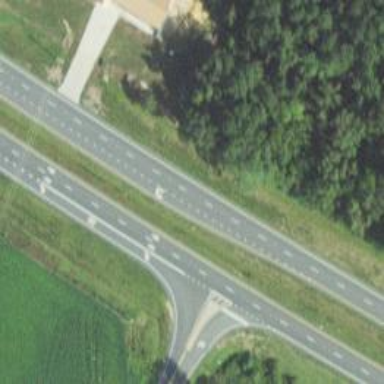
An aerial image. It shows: Asphalt trunk highway.